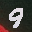
Label: 9